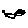
Label: cat